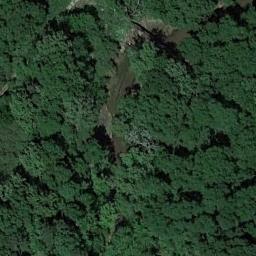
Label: forest